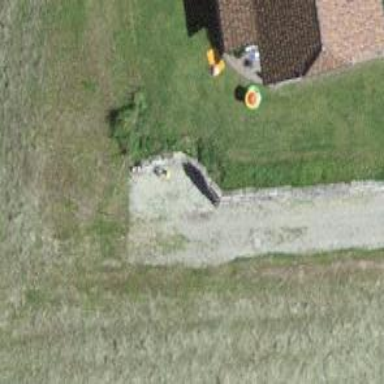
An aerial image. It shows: Retaining wall.